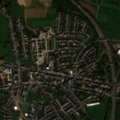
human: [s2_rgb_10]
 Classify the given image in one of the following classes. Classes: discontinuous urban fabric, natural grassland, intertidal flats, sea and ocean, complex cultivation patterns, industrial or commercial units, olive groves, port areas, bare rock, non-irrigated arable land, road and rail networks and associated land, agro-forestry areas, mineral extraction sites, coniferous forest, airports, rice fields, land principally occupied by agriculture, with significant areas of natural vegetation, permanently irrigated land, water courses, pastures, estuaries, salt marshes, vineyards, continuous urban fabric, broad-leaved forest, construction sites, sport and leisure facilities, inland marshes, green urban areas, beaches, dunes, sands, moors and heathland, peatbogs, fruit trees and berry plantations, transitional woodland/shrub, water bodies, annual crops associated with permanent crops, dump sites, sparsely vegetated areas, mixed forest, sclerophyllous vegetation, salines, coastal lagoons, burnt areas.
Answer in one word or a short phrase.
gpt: discontinuous urban fabric, industrial or commercial units, pastures, complex cultivation patterns, broad-leaved forest